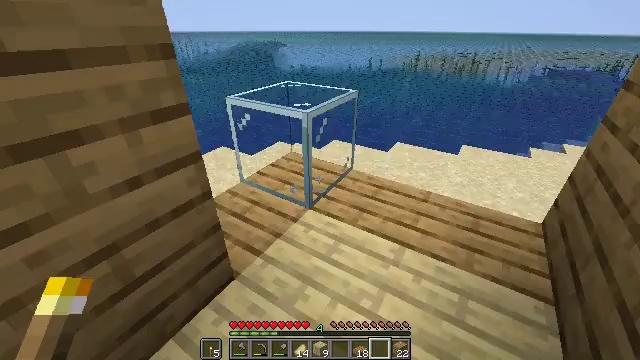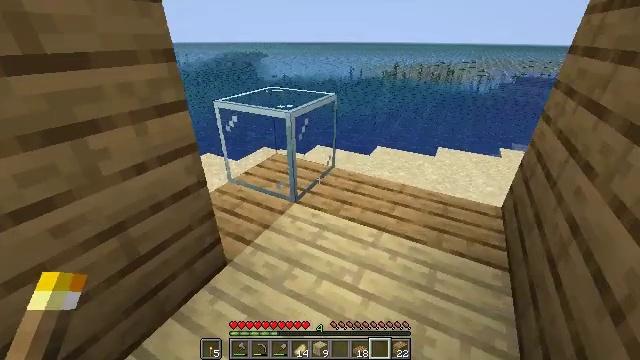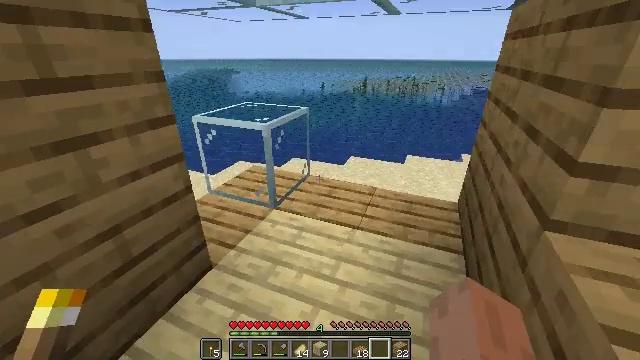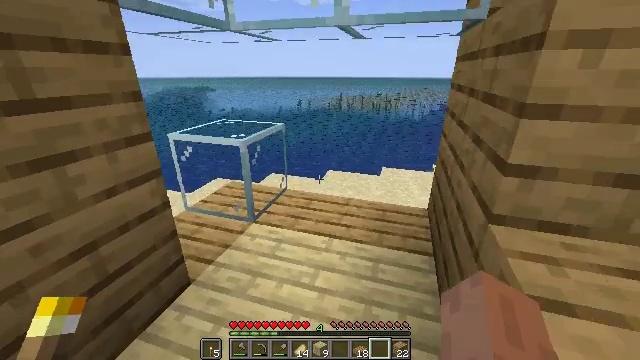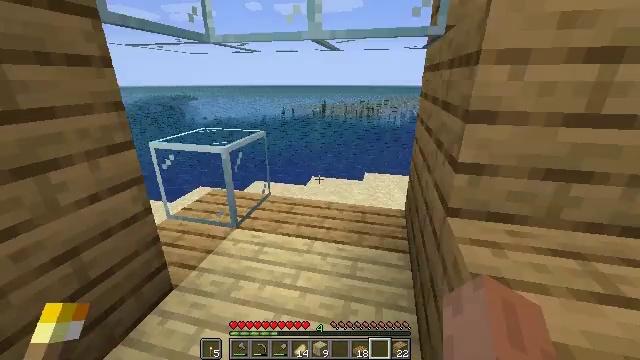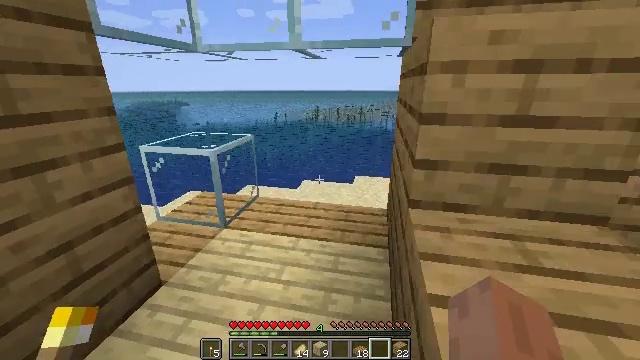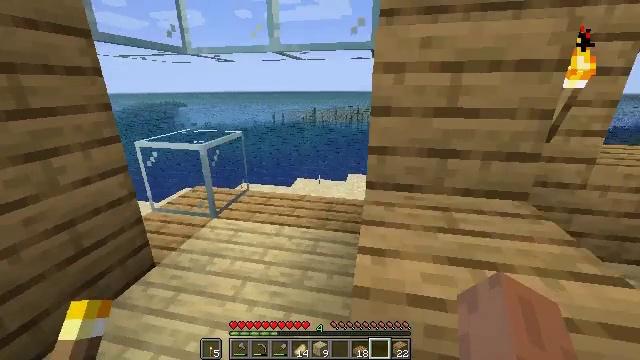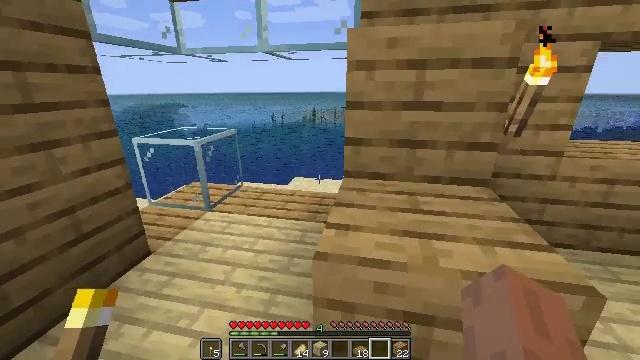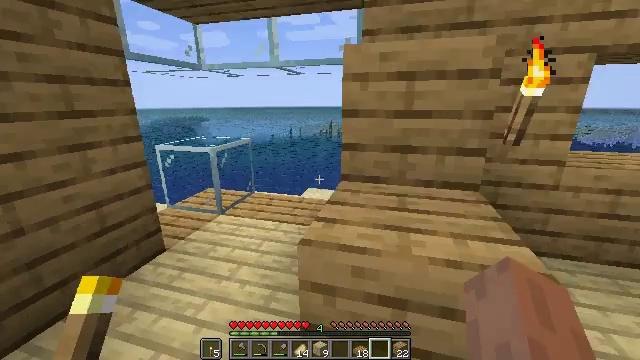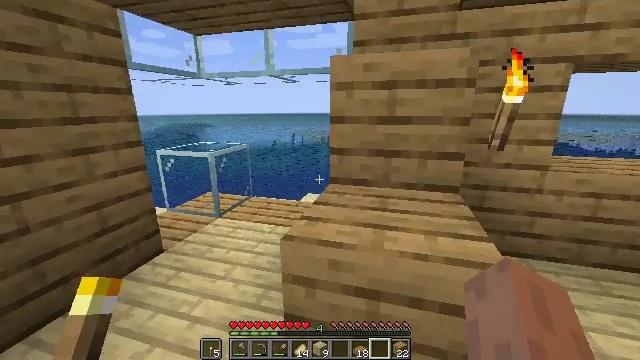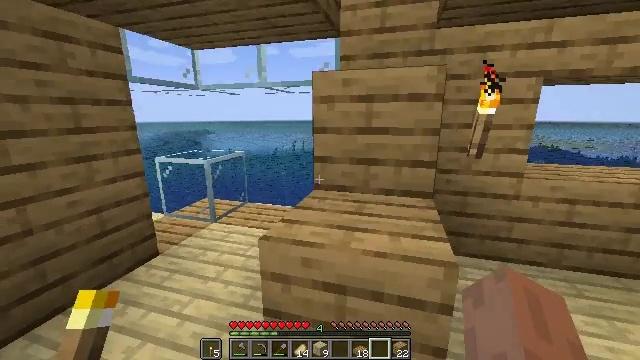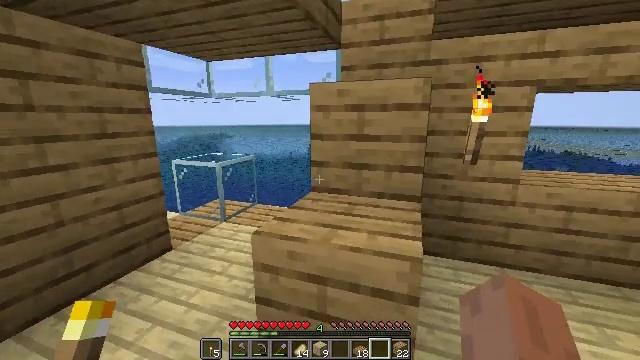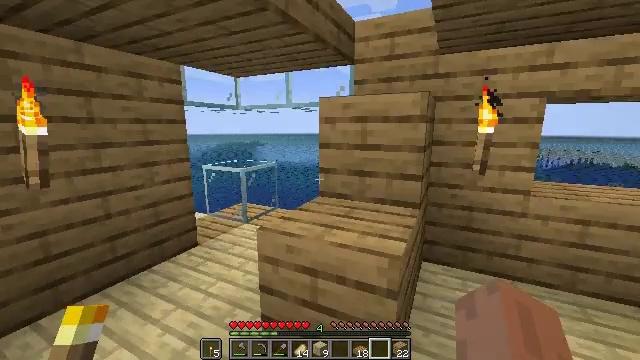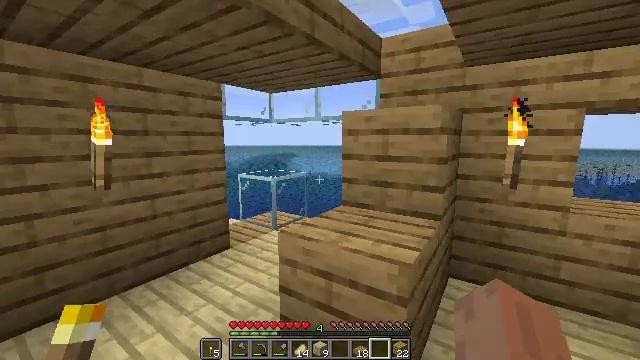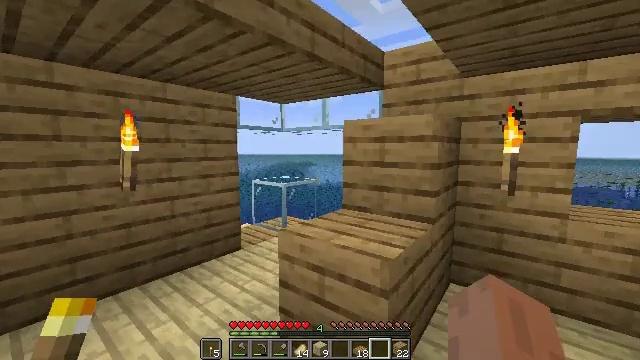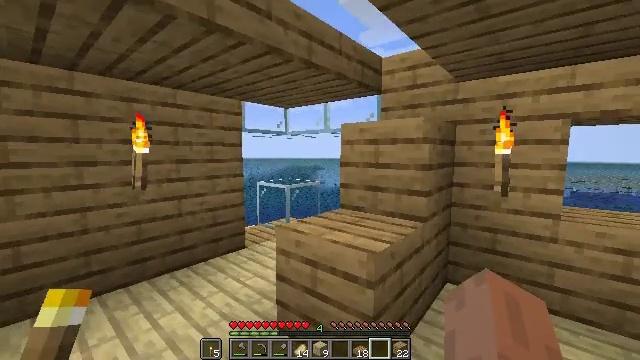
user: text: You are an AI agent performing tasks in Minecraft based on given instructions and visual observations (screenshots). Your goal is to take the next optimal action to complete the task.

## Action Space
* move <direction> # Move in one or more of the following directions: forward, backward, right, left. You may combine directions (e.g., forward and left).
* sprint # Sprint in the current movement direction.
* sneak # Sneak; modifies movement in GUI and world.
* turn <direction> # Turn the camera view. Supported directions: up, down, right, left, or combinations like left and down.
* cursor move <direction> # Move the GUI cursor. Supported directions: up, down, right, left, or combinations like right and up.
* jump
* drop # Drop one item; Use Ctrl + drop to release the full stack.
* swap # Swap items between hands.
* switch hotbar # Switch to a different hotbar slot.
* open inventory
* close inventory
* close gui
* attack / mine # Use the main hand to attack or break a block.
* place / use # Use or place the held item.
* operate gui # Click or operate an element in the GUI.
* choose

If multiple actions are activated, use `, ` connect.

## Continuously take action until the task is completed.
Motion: motion action
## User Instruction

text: Shatter the glass to collect it.
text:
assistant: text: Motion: move back, turn right and up
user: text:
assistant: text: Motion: move back, turn right and up
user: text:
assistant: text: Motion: move back and move right, turn right and up
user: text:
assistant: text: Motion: move back and move right, turn right and up
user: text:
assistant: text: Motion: move back and move right, turn right and up
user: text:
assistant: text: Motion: move back and move right
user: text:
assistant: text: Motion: move back and move right
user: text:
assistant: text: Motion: move back and move right, turn left and up
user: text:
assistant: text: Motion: move back and move right, turn up
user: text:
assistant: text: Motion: move back and move right, turn up
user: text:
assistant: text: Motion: move back and move right, turn left and up
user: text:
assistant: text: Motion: move back and move right, turn left and up
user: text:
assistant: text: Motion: move back and move right, turn left and up
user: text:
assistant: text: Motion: move back and move right, turn left and up
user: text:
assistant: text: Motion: move back and move right, turn left
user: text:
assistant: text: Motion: move back and move right
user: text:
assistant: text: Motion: move back and move right, turn left
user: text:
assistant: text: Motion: move back and move right
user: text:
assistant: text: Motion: move back and move right
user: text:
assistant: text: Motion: move back and move right
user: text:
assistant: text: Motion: move back and move right, turn left
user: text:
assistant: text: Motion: move back, turn left
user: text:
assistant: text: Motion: move back, turn left
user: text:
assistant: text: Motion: move back, turn left
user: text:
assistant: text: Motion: no_op
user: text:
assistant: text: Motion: no_op
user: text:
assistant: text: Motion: no_op
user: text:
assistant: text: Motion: no_op
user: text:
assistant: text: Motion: no_op
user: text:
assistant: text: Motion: no_op